Question: I am looking into creating a view that holds details for movies. I have to select The category name and id's, Number of films in each category and the average rental rate of each category.
The problem is that I am uncertain how to to this using the composite table in the middle. I have problem matching the average "rental_rate" with the category.name. I have used allot of code to make this work but this is my my version I came closest to, aswell as the table layout I used:
'''
SELECT category_id, category.name, COUNT(category.film), AVG(rental_rate)
FROM film_category
FULL OUTER JOIN category USING (film_category.category_id)
FULL OUTER JOIN film USING (film_category.film_id)
GROUP BY category_id;
'''

Error I am currently Getting:
(category.name) is not a group function.
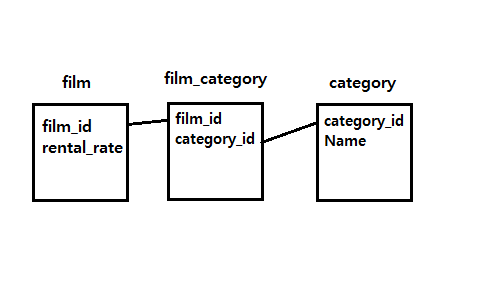
Answer: Add category.name into GROUP BY clause:
'''
SELECT category_id, category.name, COUNT(category.film), AVG(rental_rate)
FROM film_category
FULL OUTER JOIN category USING (film_category.category_id)
FULL OUTER JOIN film USING (film_category.film_id)
GROUP BY category_id, category.name;
'''